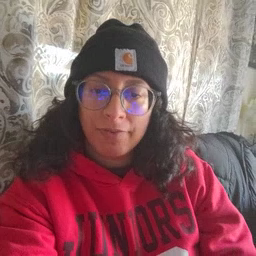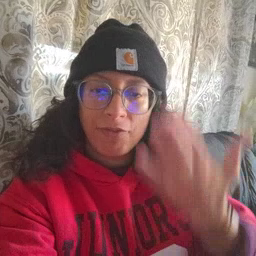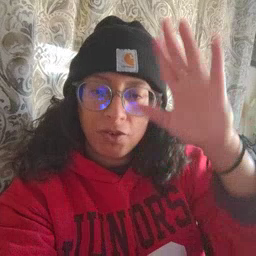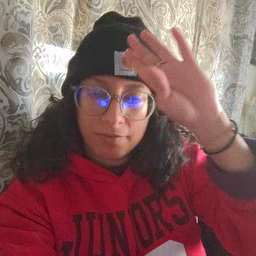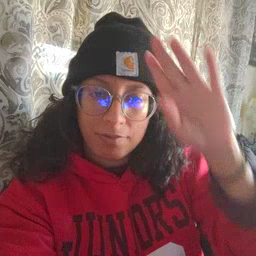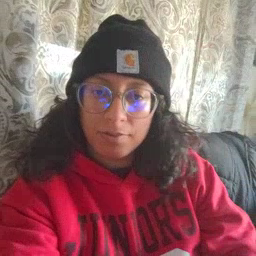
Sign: fireman